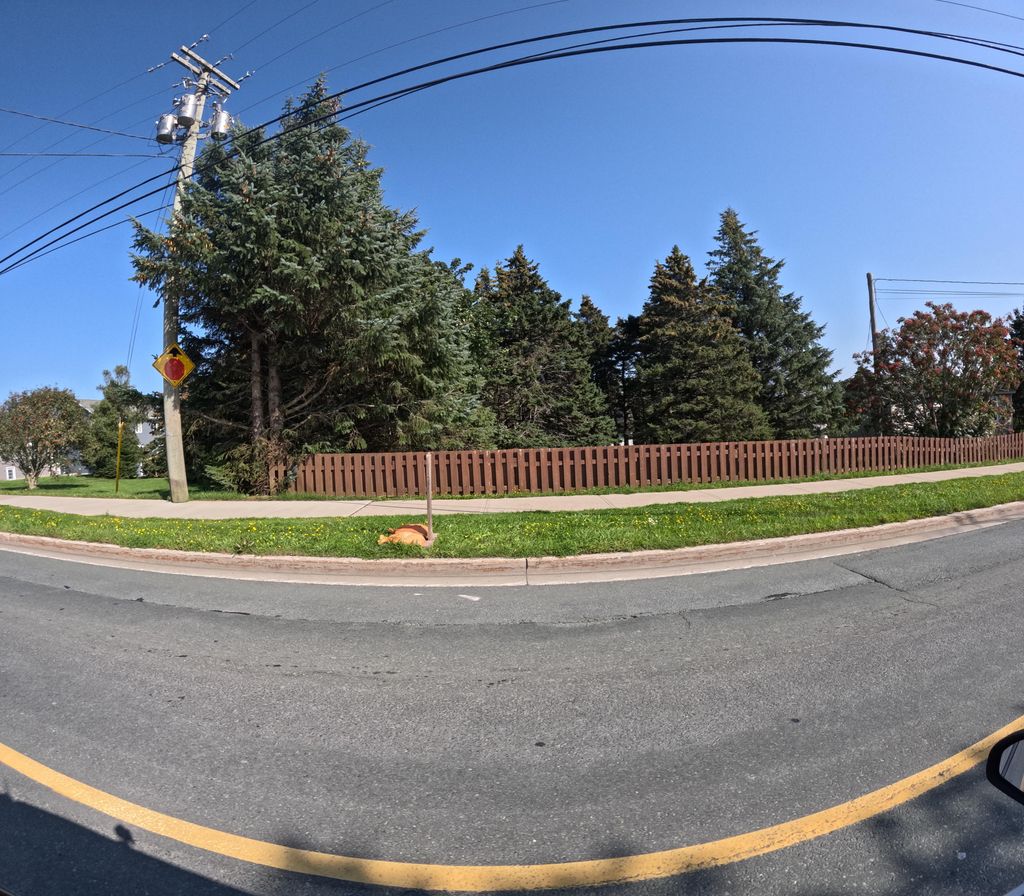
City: st_johns